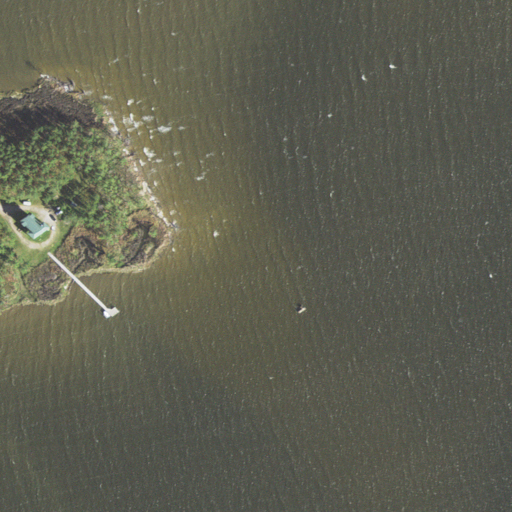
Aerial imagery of cape in North Carolina named Bostic Point containing open water, evergreen forest, herbaceous wetlands, pasture, and low intensity development